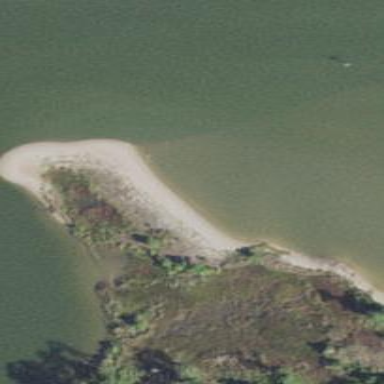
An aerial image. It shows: Sandy beach with natural surroundings.